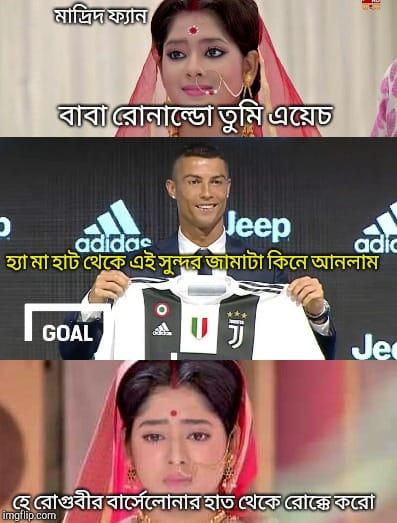
Text: মাদ্রিদ ফ্যান, বাবা, রোনালদো তুমি ইয়েচ? হ্যা মা হাট থেকে এই সুন্দর জামাটা কিনে আনলাম। হে রোগুবীর, বার্সেলোনার হাত থেকে রোক্কে করো।
Label: Non Hate